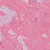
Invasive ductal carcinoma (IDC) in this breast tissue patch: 0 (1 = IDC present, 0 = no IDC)